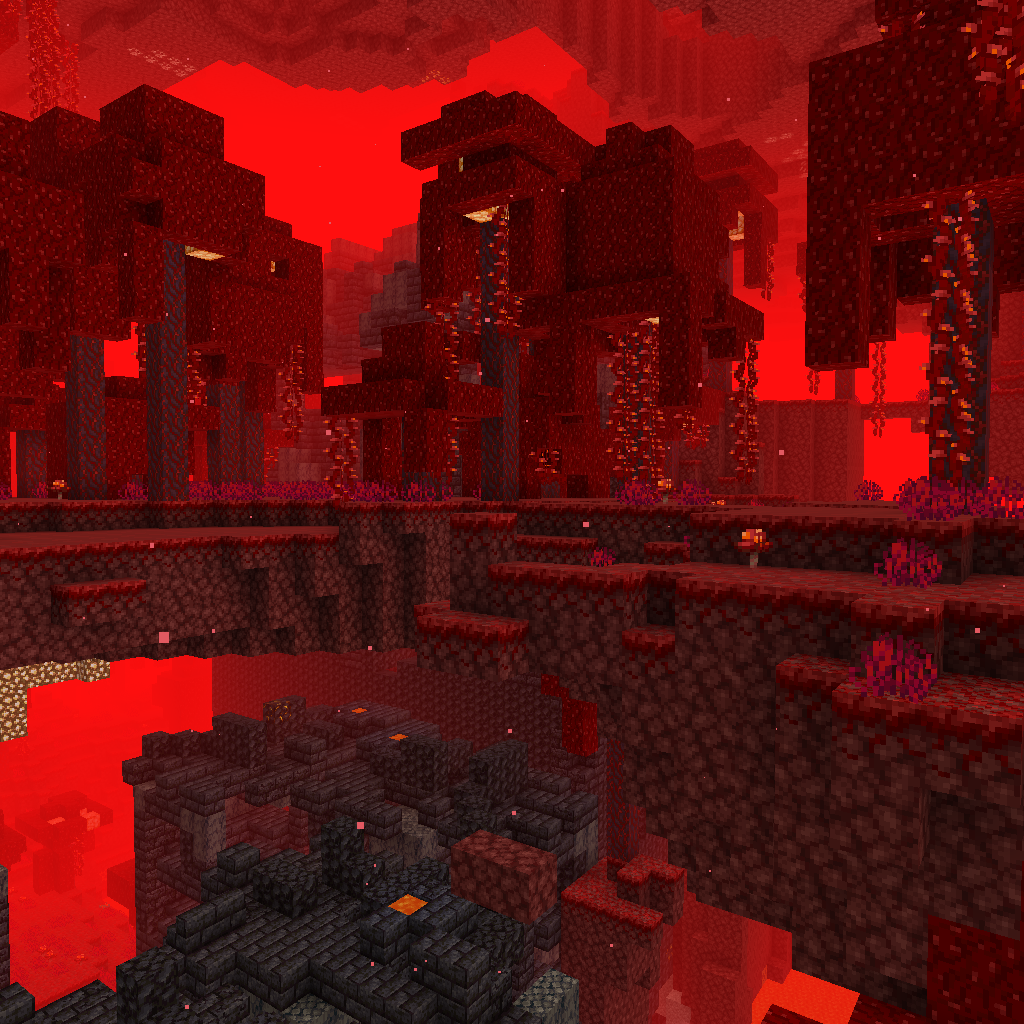
crimson forest in the nether